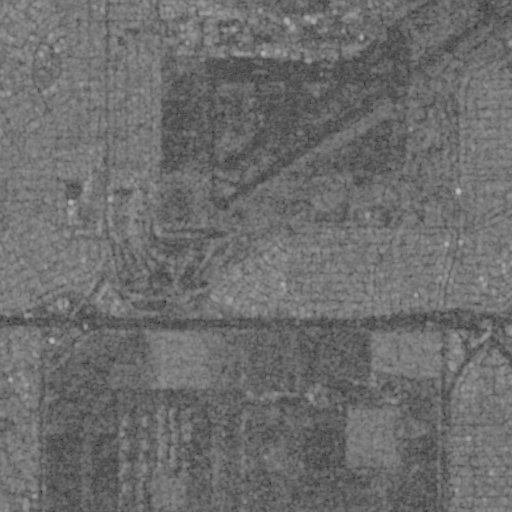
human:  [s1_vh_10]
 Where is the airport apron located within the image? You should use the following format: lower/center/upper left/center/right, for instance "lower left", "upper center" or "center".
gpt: The airport apron is located in the upper right of the image.
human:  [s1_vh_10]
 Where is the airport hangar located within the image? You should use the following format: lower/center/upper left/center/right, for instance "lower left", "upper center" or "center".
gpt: The airport hangar is located in the upper center of the image.
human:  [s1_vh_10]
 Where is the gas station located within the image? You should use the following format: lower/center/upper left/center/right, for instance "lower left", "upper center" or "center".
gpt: The gas station is located in the upper left of the image.
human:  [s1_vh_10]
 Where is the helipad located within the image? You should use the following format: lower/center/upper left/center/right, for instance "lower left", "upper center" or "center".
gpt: The helipad is located in the lower center of the image.
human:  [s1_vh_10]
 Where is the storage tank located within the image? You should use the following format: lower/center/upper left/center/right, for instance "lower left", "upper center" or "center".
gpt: The storage tank is located in the upper center of the image.
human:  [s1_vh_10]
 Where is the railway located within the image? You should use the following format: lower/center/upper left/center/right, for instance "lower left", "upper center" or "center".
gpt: The railway is located in the lower right of the image.
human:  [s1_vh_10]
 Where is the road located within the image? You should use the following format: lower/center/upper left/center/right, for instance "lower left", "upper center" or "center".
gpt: There is no road in the image.

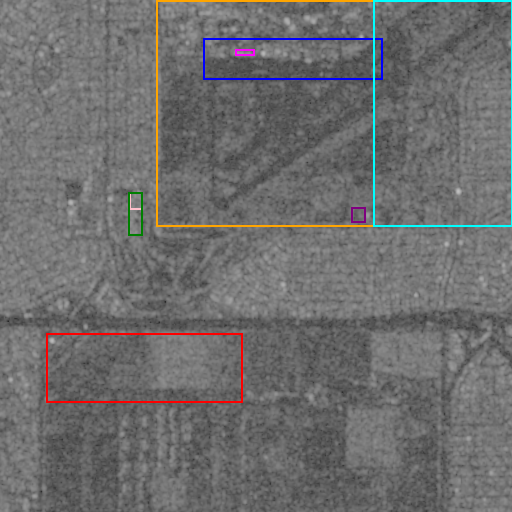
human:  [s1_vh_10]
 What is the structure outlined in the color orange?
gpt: The structure outlined in orange is an airport.
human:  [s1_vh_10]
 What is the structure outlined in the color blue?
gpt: The structure outlined in blue is an airport apron.
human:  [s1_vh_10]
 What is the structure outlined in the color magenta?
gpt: The structure outlined in magenta is an airport hangar.
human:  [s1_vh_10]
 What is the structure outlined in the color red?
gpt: The structure outlined in red is a crop field.
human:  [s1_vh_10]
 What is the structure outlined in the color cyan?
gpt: The structure outlined in cyan is a park.
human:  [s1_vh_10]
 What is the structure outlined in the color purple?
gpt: The structure outlined in purple is a parking lot.
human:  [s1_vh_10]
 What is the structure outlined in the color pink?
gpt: The structure outlined in pink is a building.
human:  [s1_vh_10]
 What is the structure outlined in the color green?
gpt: The structure outlined in green is a building.
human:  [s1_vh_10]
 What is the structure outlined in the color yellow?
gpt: There is no yellow outline.